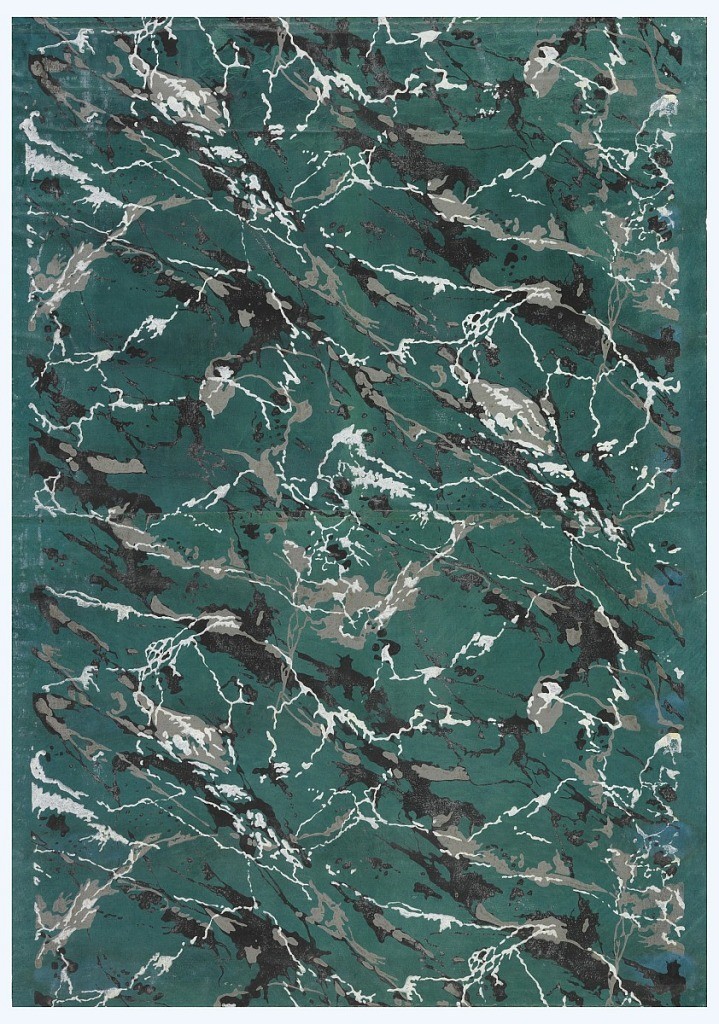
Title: Sidewall
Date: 1815–30
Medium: Block-printed on handmade paper
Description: On dark green-blue semi-glossy ground, cut stone imitation - possibly marble - with gray, white, and black veins.